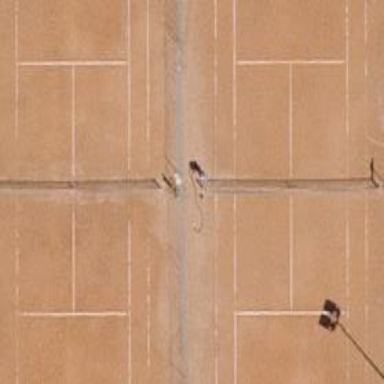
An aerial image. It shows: Clay tennis court in leisure land pitch.